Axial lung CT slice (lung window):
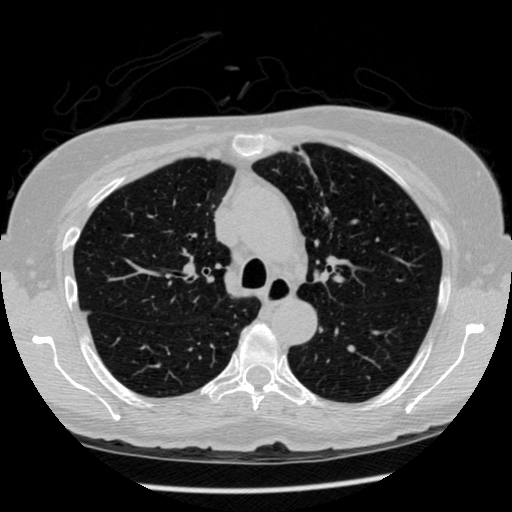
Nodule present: no